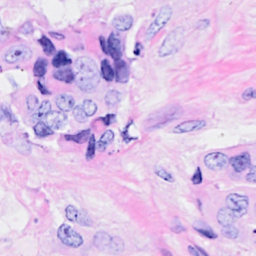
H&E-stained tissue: Breast